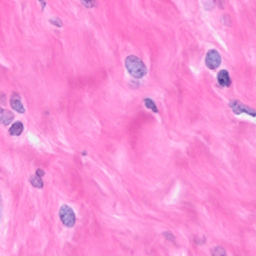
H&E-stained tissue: Breast